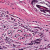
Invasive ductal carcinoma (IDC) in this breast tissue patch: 0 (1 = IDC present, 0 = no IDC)